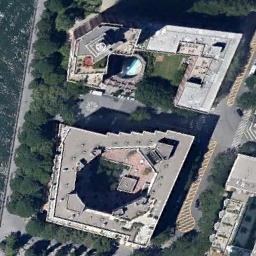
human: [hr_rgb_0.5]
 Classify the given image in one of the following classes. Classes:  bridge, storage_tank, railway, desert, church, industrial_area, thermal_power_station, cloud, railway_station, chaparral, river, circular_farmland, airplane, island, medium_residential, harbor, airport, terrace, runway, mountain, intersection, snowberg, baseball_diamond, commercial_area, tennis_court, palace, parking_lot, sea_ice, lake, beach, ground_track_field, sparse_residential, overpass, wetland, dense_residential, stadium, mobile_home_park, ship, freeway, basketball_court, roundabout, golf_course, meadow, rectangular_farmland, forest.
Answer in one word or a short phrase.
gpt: commercial_area